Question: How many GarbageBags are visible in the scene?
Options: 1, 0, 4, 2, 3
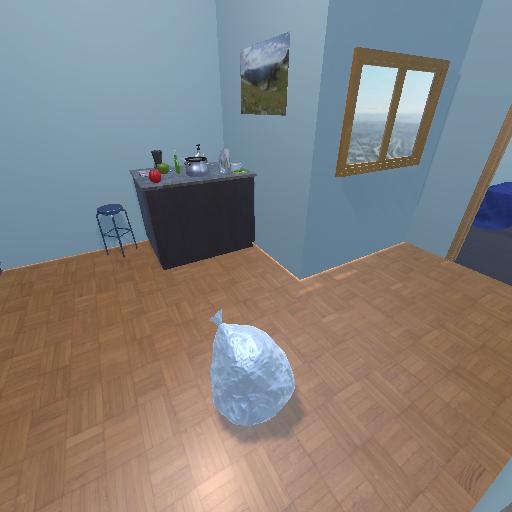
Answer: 1